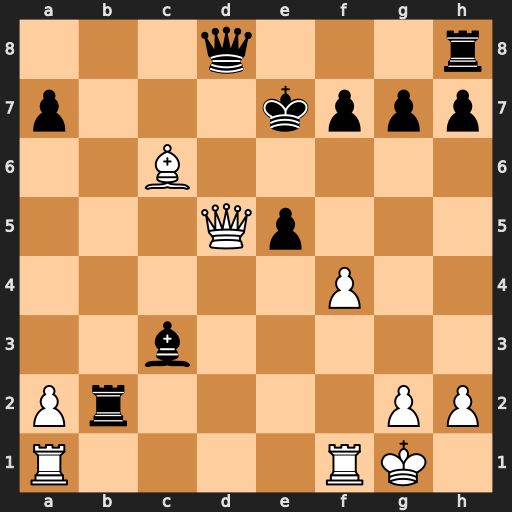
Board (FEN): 3q3r/p3kppp/2B5/3Qp3/5P2/2b5/Pr4PP/R4RK1
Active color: w
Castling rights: -
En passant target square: -
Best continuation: Qc5+ Qd6 Qxc3 Qd4+ Qxd4